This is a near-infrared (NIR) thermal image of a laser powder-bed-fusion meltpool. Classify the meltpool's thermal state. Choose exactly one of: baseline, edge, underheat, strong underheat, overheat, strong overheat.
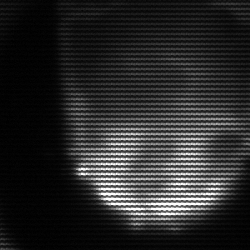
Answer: edge